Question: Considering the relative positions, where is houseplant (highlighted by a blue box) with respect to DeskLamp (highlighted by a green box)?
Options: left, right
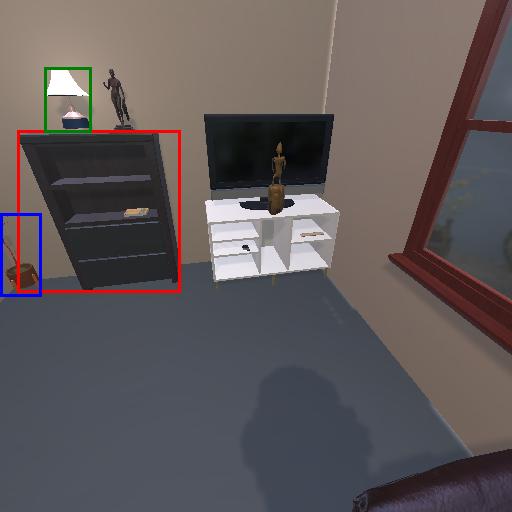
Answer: left